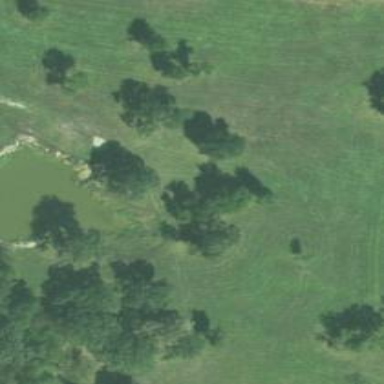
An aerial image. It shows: Pond with natural water.